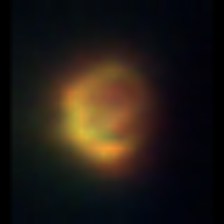
Taxon: NanoPlankton
Group: Other